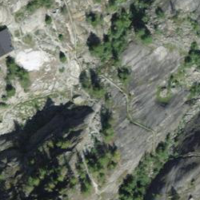
EUNIS habitat code: 48
Species observed at this site:
Sedum album
Nymphalis antiopa